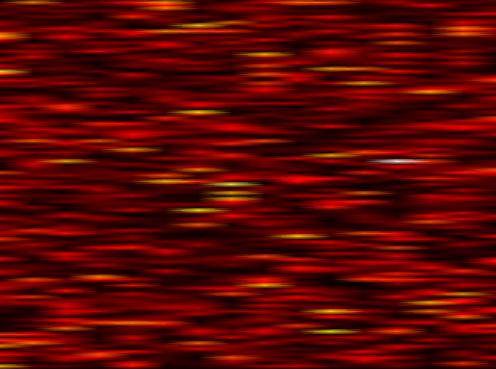
Label: FOFDM